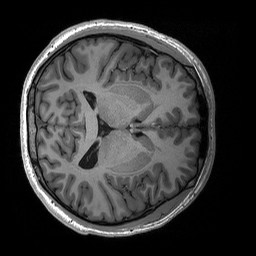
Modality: T1w
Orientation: axial
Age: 21
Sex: male
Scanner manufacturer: siemens
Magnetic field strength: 3 T
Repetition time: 2.53 s
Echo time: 0.00227 s